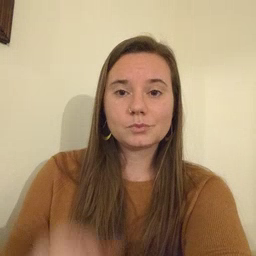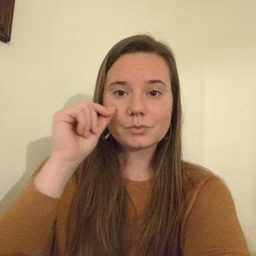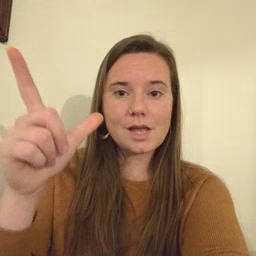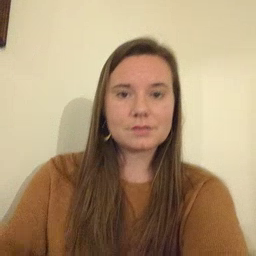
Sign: wake